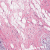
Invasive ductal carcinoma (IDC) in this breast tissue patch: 0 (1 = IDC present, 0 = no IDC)